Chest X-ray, AP view. Patient: 61 years old, sex M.
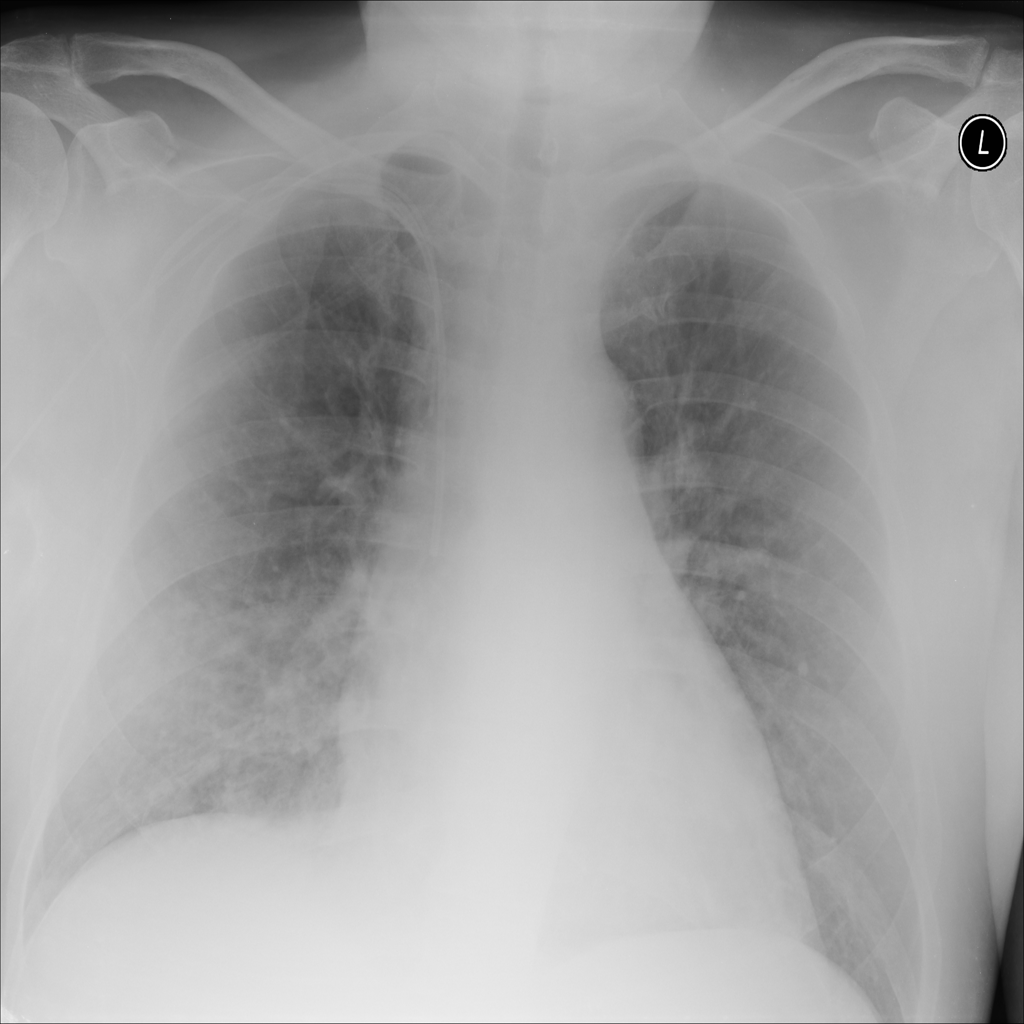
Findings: Infiltration